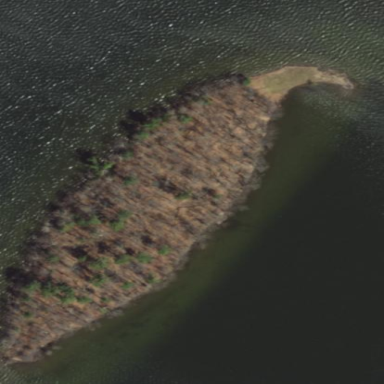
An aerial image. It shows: Islet.